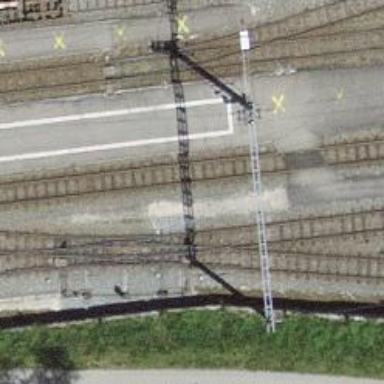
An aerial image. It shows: Railway switch.